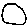
Label: circle